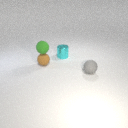
small gray rubber sphere to the right of small cyan metal cylinder